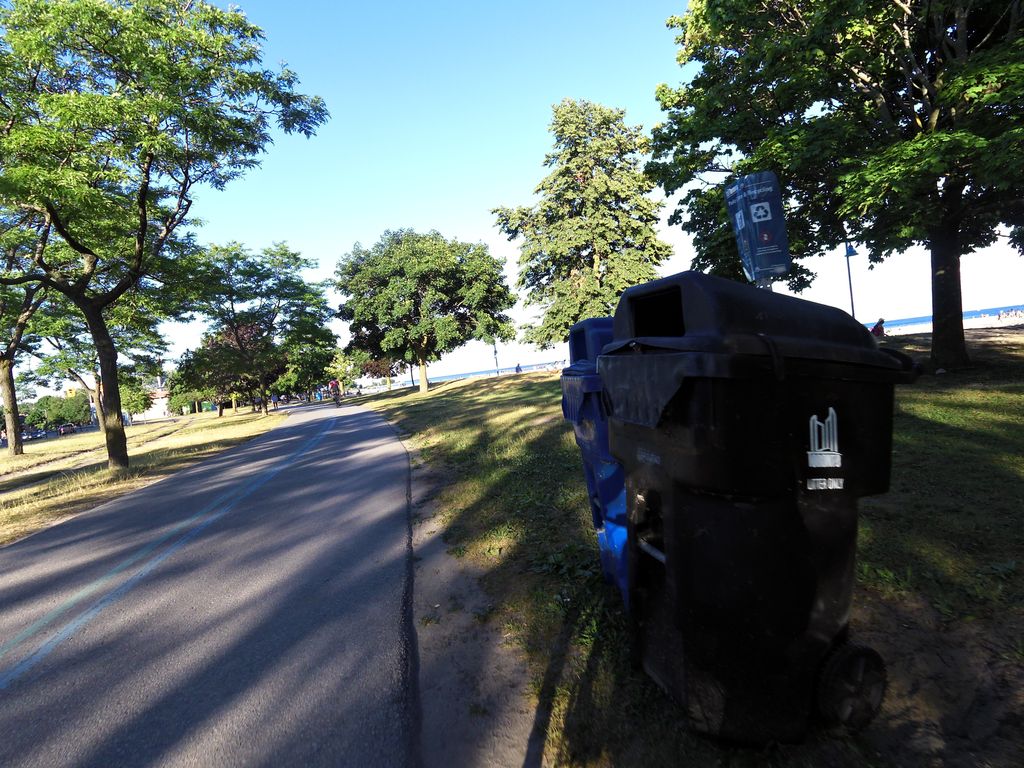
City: toronto